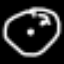
Label: clock